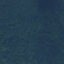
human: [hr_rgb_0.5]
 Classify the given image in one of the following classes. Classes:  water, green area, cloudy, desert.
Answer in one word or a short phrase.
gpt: green area